Aerial crown-view tile of a tropical tree (Barro Colorado Island, Panama), acquired 20250818:
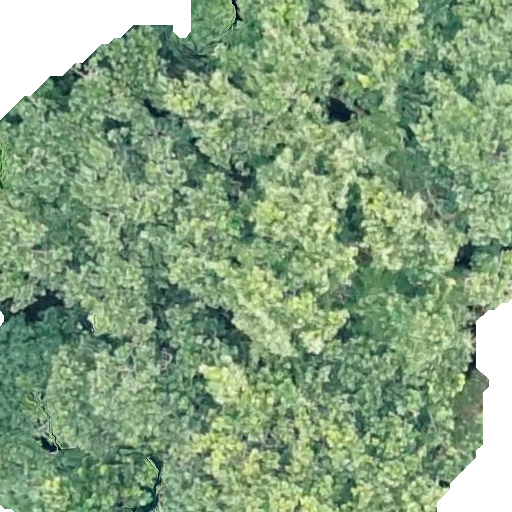
Species: Anacardium excelsum
GBIF accepted scientific name: Anacardium excelsum
Crown area: 422.644 m²